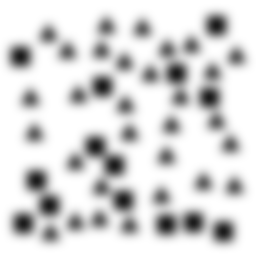
Squares: 14
Triangles: 30
Stars: 0
Total shapes: 44